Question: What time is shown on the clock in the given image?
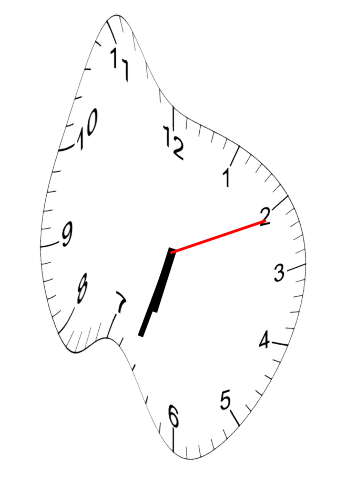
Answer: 06:33:11